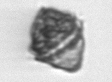
Label: Kryptoperidinium_triquetrum